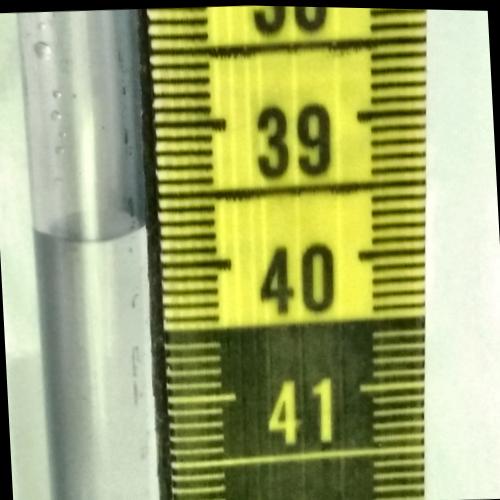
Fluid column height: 39.7 cm